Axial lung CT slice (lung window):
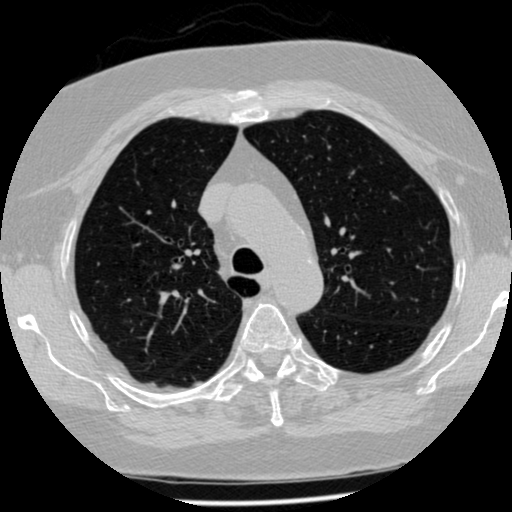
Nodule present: no